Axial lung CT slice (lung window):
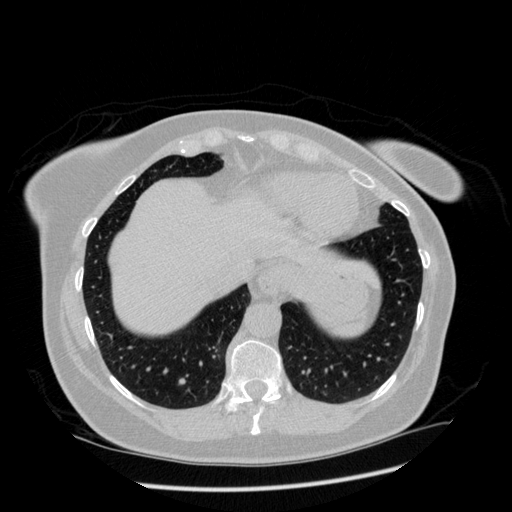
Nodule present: no